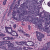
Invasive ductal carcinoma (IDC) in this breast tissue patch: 0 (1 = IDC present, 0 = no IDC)